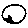
Label: moon